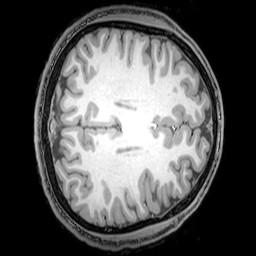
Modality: T1w
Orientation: axial
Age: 22
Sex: male
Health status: healthy
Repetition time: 0.081 s
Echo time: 0.037 s